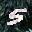
Label: 5